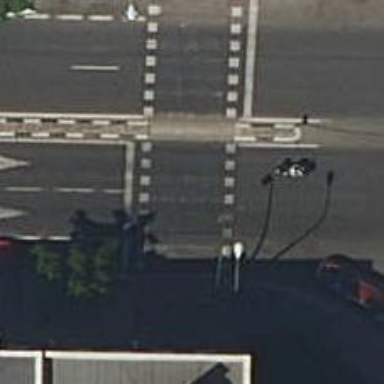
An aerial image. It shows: Asphalt footway with crossing controlled by traffic signals.